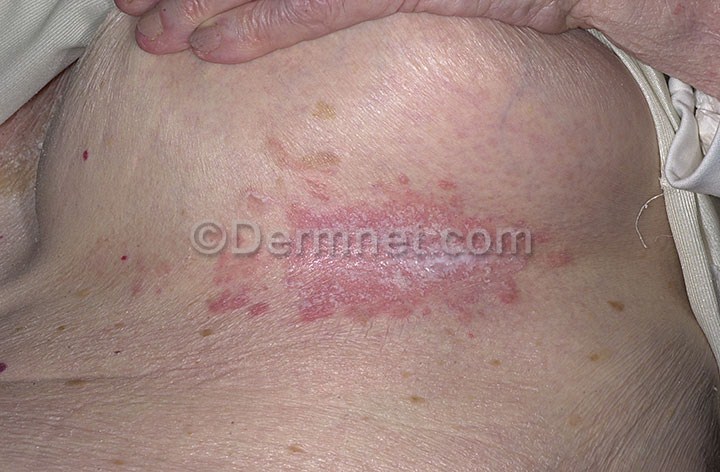
Disease: Tinea Ringworm Candidiasis and other Fungal Infections